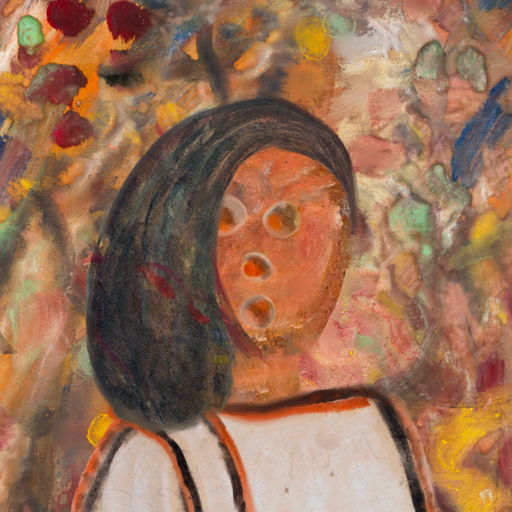
Background: Mother_And_Son_Mother, Head And Neck Front: Boggyland, Face Front: Rupkatha, Bust: Roy_Bahadur, Hair Front: Gypsy_Mother, Head Accessory: Blank, Second Necklace: Blank, Necklace: Blank, Baby: Blank